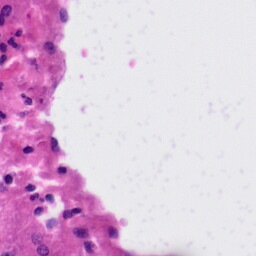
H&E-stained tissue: Liver